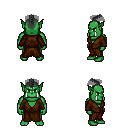
a pixel art fantasy rpg character, male body template, orc, green skin, brown robe, red pants, gray short mohawk hairstyle, four views (front, back, left, right), 2x2 character sprite sheet, small pixel art, hard edges, no anti-aliasing